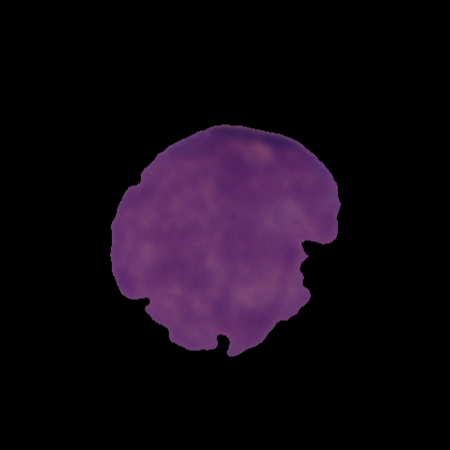
Label: cancer